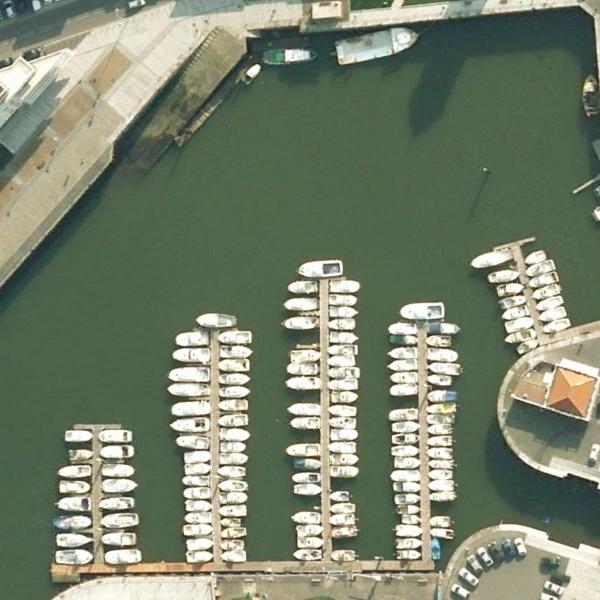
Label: Port